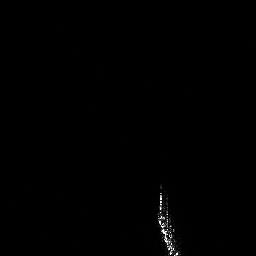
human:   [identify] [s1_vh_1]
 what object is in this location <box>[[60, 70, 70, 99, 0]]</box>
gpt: <ref>1 large ship at the bottom</ref>